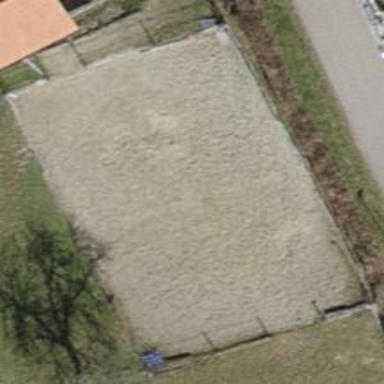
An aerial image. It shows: Equestrian pitch for leisure land sports.